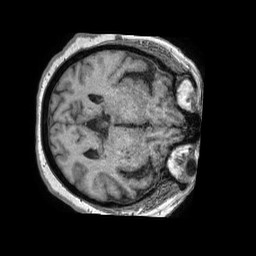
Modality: T1w
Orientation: axial
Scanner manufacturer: philips
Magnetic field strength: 1.5 T
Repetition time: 0.007683 s
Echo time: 0.003546 s